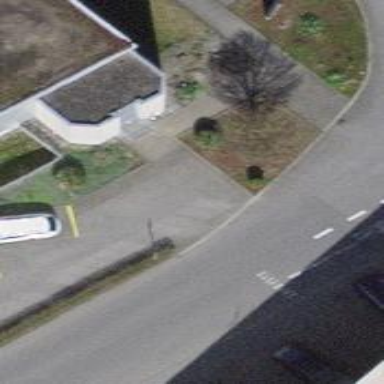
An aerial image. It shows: Hedge barrier.